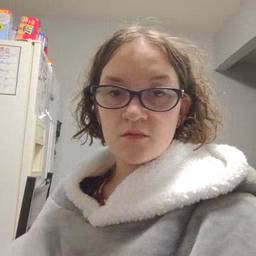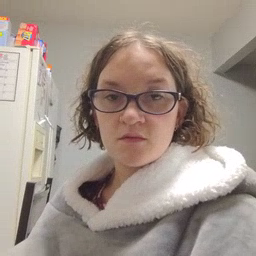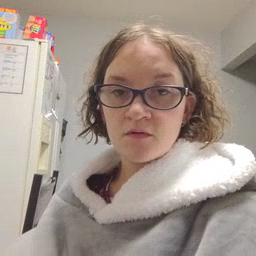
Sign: flower